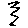
Label: zigzag